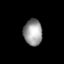
Tissue: lung
Cell type: Endothelial cells
Senescence score: 0.5549
Nuclear area (px): 475
Mean DAPI intensity: 153.941